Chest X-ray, PA view. Patient: 64 years old, sex F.
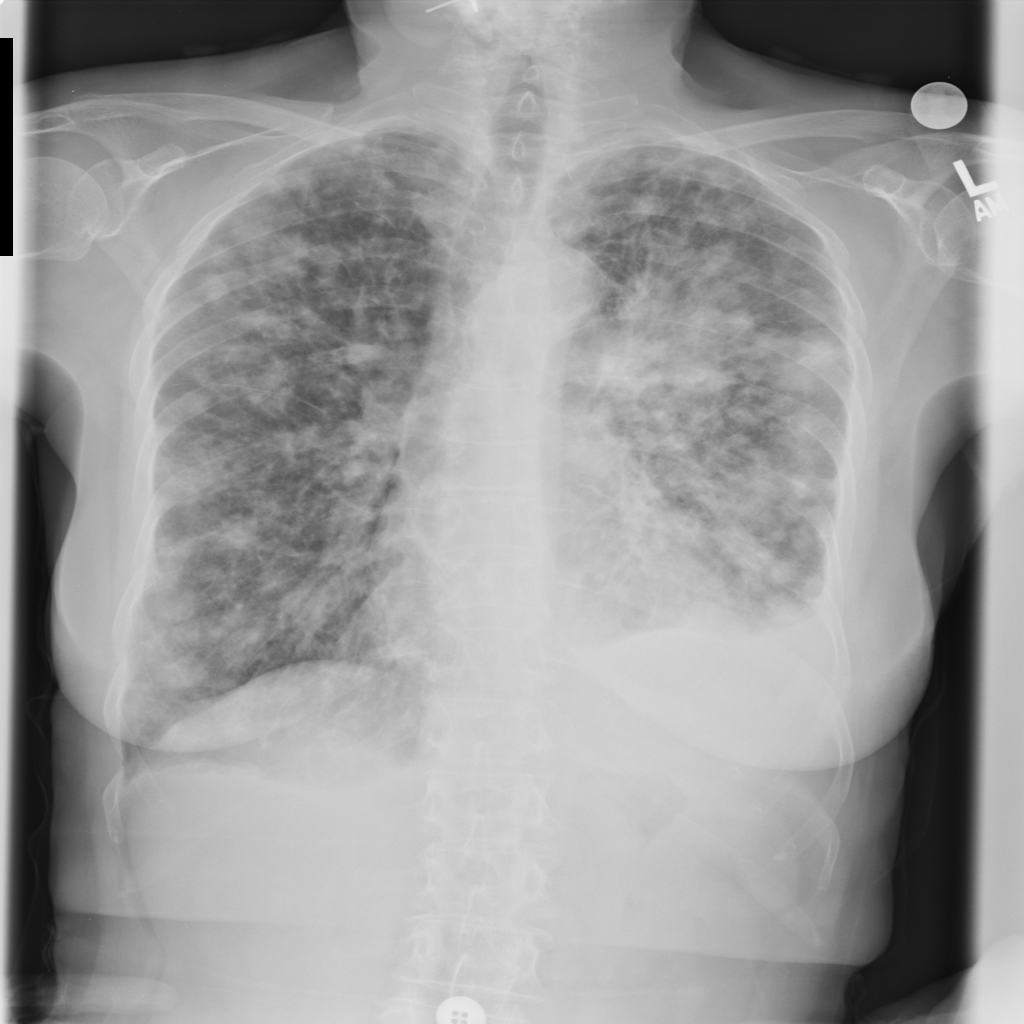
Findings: Atelectasis, Effusion, Mass, Nodule